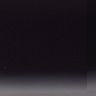
Metastatic tissue present: no